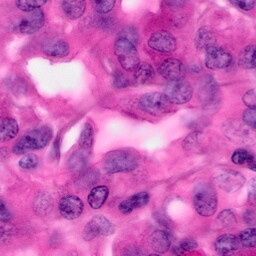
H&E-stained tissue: Pancreatic